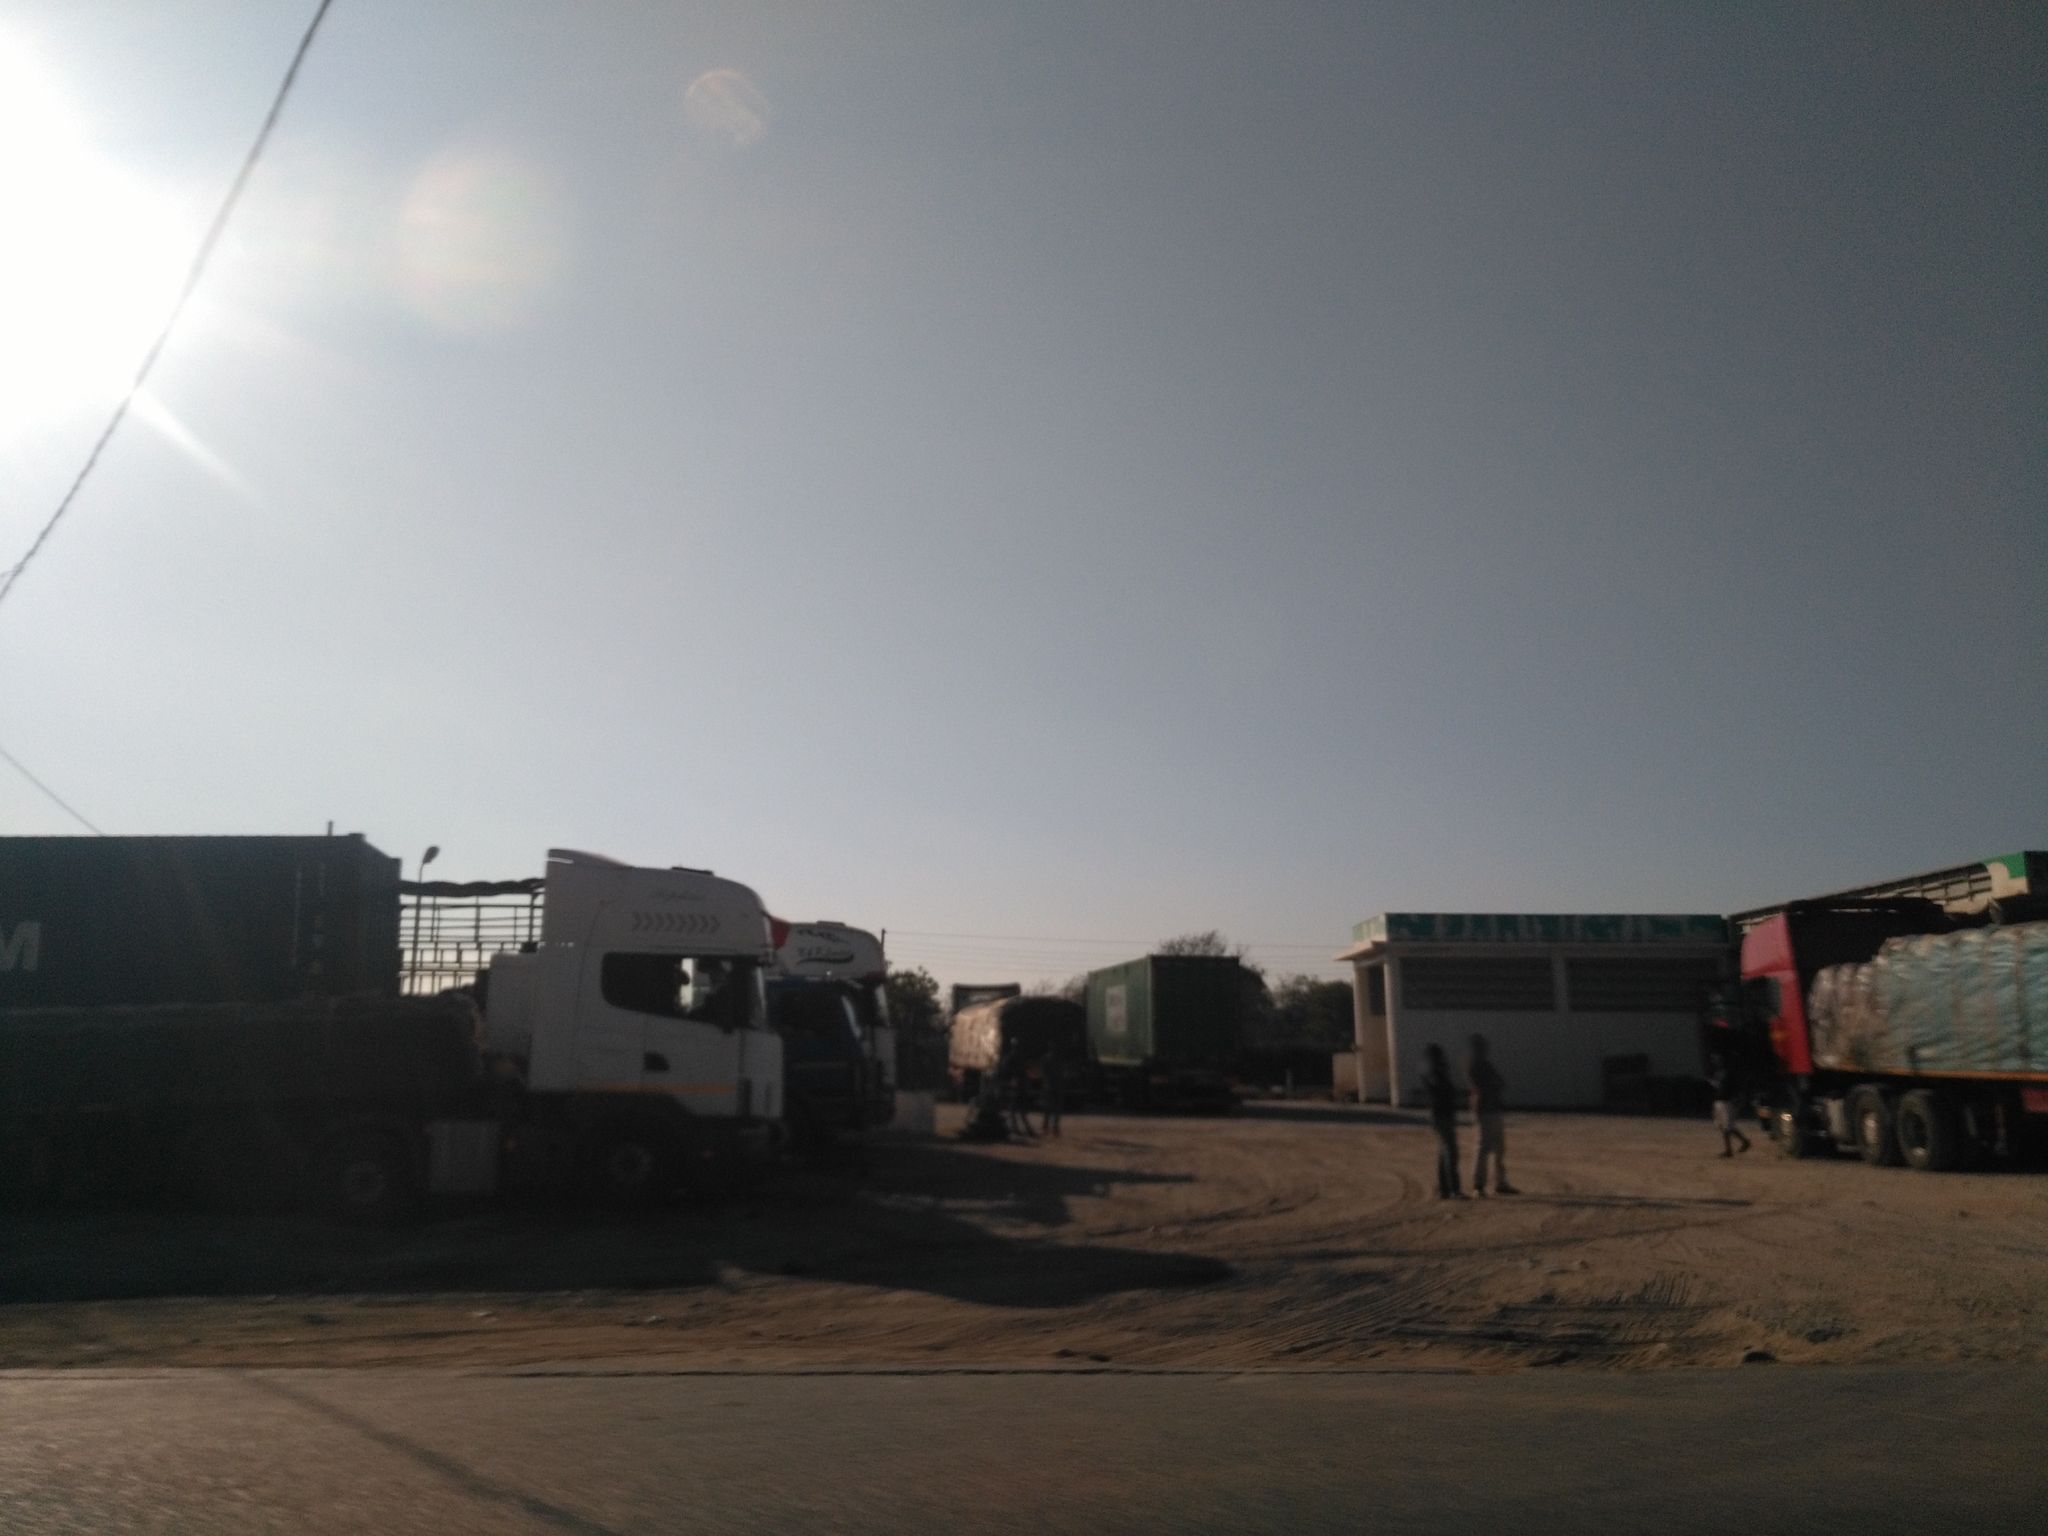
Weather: clear
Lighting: day
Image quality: slightly poor
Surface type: driving surface
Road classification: trunk
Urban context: urban centre
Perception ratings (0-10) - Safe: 1.07, Lively: 2.94, Beautiful: 1.55, Boring: 9.37, Depressing: 8.91, Wealthy: 2.47